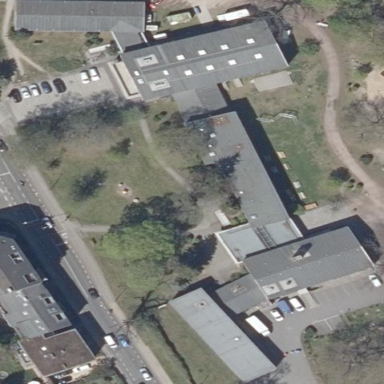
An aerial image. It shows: Community hall building serving as community center.